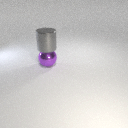
large gray metal cylinder above large purple metal sphere